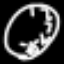
Label: clock